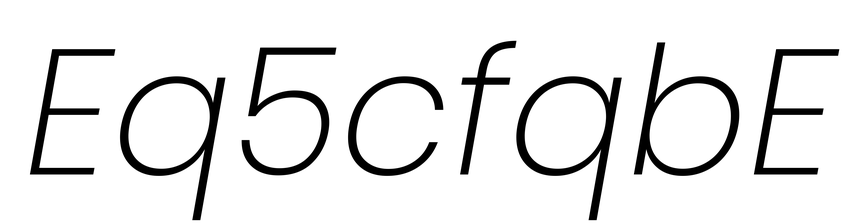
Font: Poppins-ExtraLightItalic